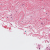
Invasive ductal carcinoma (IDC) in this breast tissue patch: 0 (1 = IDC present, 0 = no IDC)